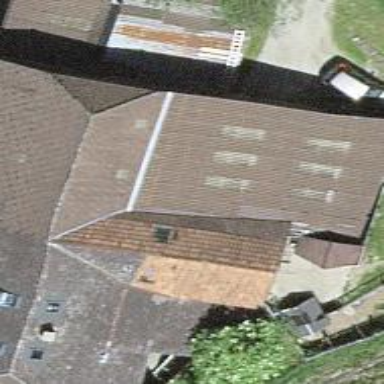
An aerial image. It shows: Farm building.